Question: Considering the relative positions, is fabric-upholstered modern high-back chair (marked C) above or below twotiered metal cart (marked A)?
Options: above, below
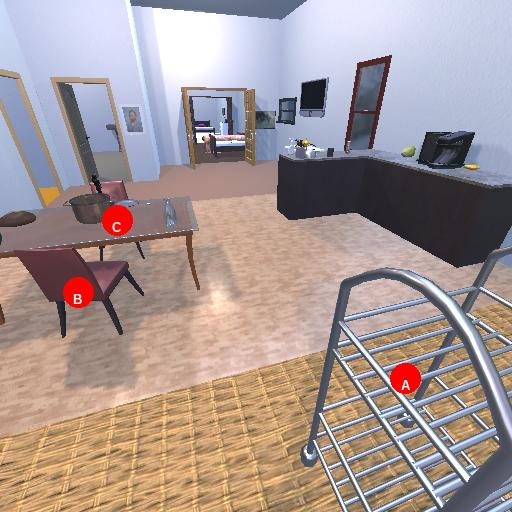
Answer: above